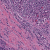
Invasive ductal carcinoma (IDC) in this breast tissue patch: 1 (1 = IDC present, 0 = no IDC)